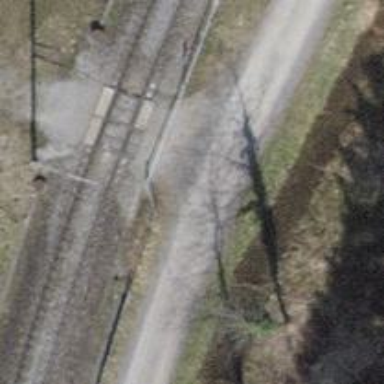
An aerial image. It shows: Lift gate barrier.